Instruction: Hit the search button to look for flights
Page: home
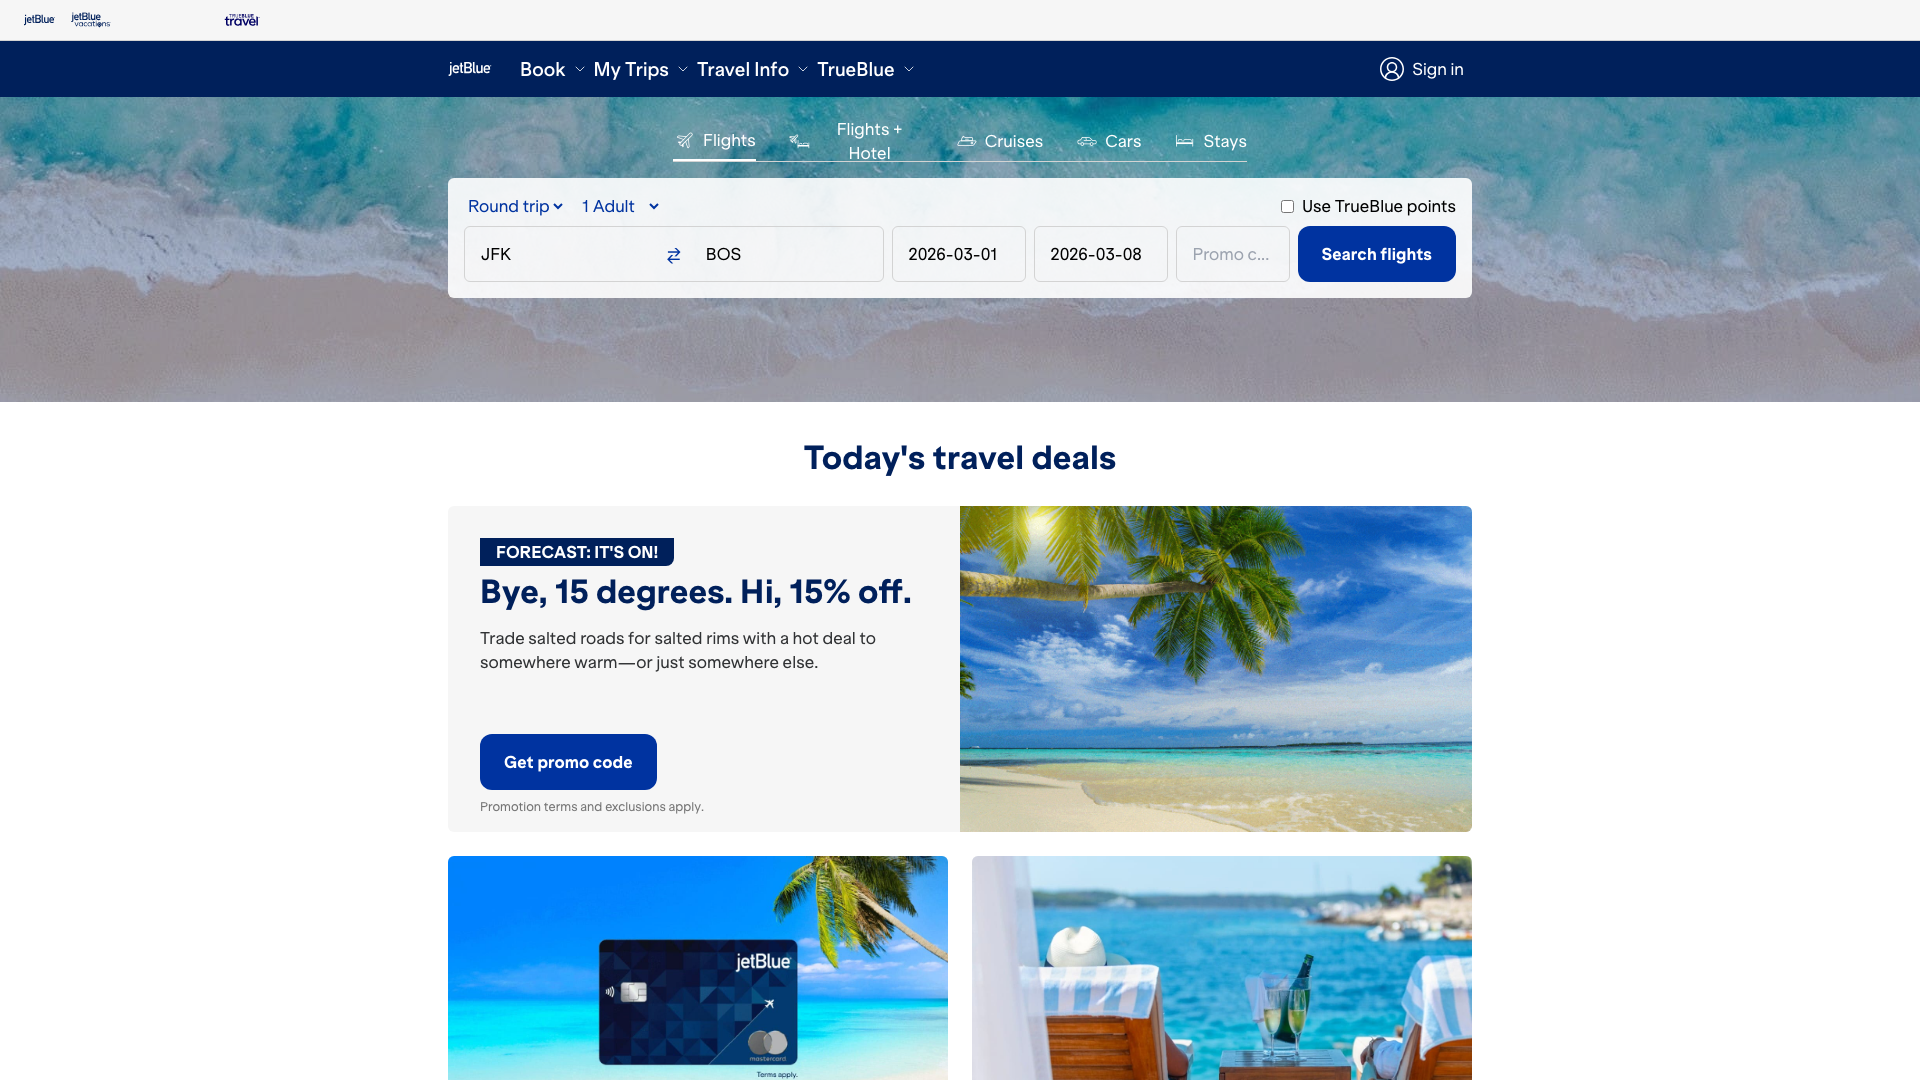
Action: click